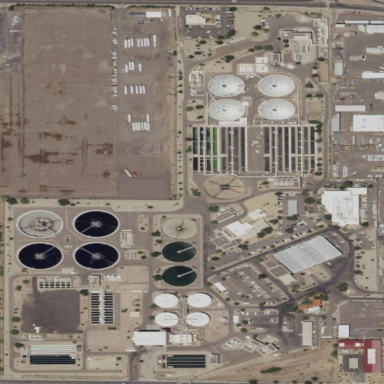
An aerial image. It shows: View of wastewater plant.